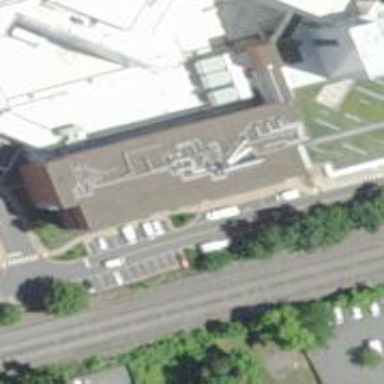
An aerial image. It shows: Part of building is shown in the image.